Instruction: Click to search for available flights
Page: home
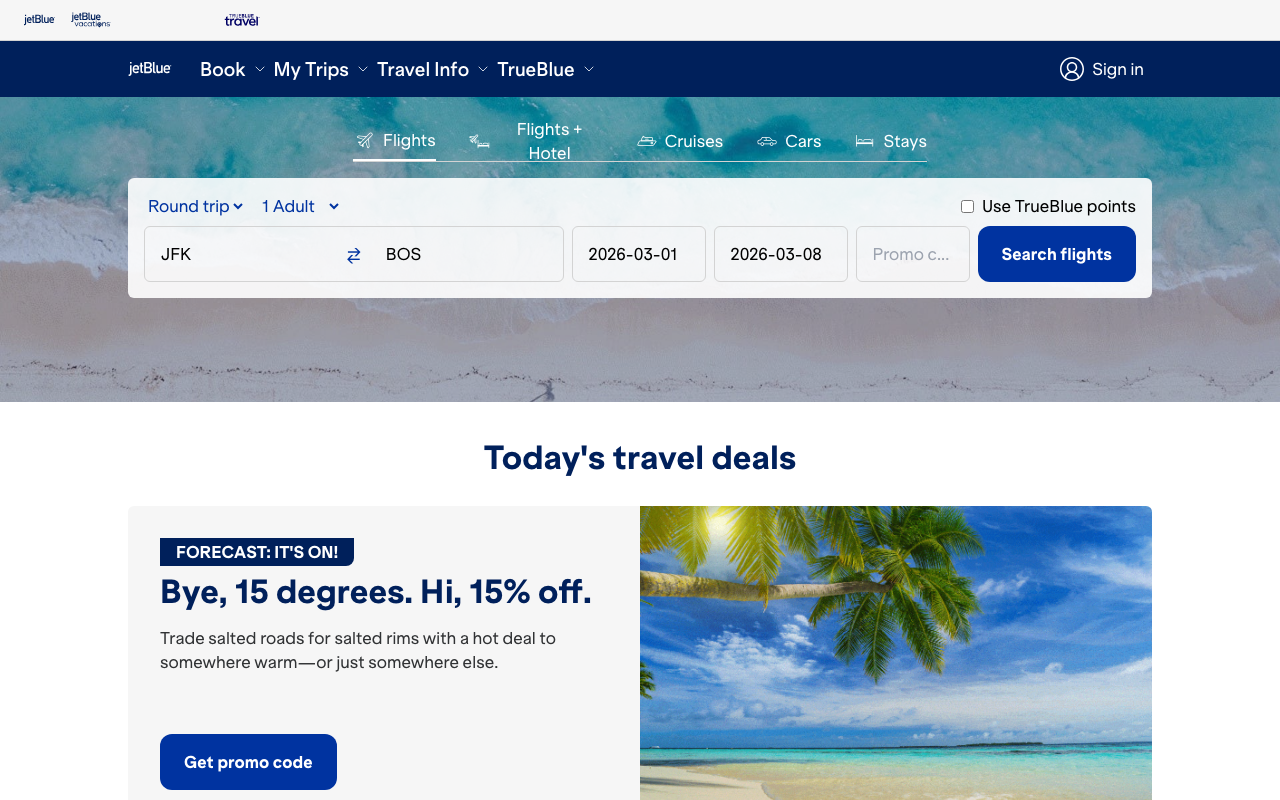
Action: click